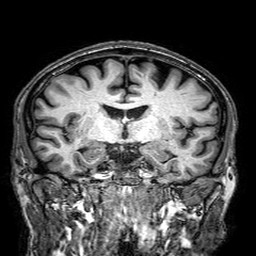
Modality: T1w
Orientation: sagittal
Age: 67
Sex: male
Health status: healthy
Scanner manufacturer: philips
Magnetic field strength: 3 T